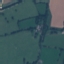
Label: Pasture